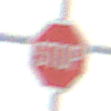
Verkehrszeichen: Stop
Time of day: MorningAfternoon
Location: Outdoor (Nature)
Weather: Overcast
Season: Winter
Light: Natural